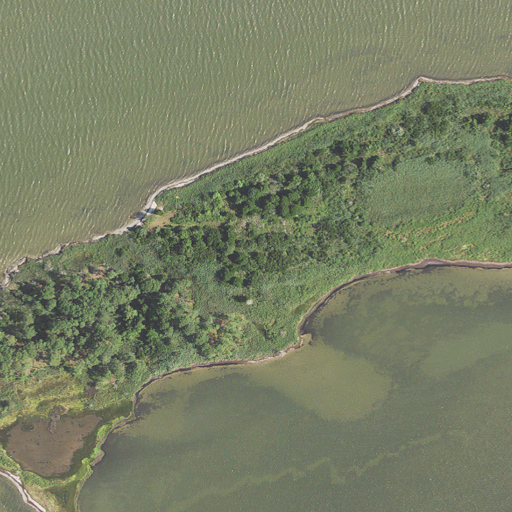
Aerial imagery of island in Maryland named Great Egging Island containing open water, woody wetlands, herbaceous wetlands, evergreen forest, grassland, and shrub